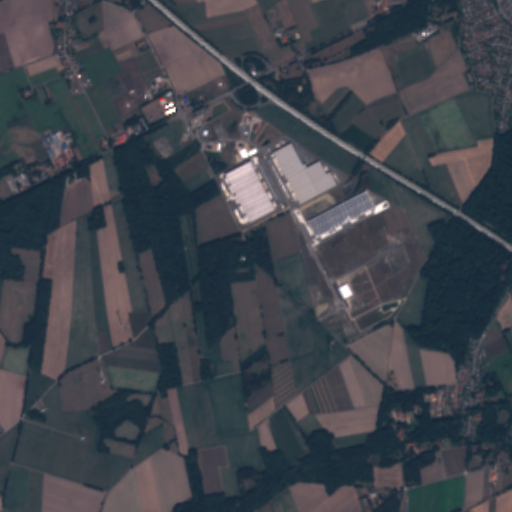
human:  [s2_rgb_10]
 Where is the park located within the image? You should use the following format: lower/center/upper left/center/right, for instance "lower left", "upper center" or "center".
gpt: The park is located in the upper right of the image.
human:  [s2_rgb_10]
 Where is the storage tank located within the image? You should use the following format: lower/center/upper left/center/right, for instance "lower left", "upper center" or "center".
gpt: The storage tank is located in the upper center of the image.
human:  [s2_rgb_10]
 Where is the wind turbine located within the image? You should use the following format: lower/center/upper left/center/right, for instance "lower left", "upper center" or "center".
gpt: The wind turbine is located in the lower left of the image.
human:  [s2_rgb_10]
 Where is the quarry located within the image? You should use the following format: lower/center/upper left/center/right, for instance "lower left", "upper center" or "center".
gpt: There is no quarry in the image.